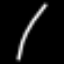
Label: line